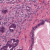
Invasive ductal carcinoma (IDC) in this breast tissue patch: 0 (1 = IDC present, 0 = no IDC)